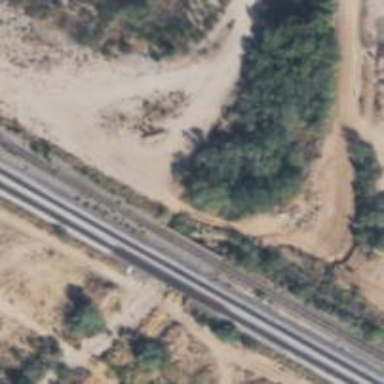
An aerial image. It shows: Bridge for railway spur.